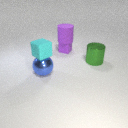
small cyan rubber cube above large blue metal sphere